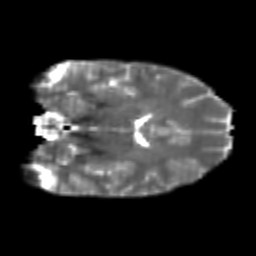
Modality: T2w
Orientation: coronal
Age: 23
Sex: female
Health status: healthy
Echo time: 0.074 s